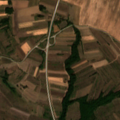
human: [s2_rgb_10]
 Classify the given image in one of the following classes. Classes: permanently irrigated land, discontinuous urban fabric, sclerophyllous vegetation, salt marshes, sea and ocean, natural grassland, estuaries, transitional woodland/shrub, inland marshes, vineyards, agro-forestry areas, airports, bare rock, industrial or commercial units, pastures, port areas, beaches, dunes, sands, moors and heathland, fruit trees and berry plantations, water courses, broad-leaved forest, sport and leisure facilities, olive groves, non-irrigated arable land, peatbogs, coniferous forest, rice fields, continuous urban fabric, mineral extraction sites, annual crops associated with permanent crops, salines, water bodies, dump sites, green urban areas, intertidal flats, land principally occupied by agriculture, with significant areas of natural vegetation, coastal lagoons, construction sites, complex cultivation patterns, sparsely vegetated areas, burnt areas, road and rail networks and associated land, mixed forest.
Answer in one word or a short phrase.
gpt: non-irrigated arable land, complex cultivation patterns, land principally occupied by agriculture, with significant areas of natural vegetation